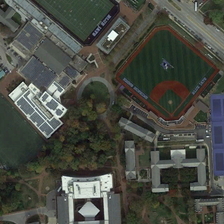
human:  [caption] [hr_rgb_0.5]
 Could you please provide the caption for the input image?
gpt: some buildings and green trees are in a school with a football field and a baseball field .

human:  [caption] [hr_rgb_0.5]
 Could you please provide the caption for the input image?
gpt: some buildings and green trees are in a school with a football field and a baseball field .

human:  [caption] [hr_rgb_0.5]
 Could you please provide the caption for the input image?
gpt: a building is in front of the central square, surrounded by dark green trees .

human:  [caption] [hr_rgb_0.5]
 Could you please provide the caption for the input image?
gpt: northwest of the school to a large forest, the south has several wetlands and teaching buildings .

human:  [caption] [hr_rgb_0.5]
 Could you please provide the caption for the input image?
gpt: a building is in front of the central square, surrounded by dark green trees .